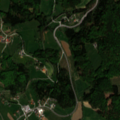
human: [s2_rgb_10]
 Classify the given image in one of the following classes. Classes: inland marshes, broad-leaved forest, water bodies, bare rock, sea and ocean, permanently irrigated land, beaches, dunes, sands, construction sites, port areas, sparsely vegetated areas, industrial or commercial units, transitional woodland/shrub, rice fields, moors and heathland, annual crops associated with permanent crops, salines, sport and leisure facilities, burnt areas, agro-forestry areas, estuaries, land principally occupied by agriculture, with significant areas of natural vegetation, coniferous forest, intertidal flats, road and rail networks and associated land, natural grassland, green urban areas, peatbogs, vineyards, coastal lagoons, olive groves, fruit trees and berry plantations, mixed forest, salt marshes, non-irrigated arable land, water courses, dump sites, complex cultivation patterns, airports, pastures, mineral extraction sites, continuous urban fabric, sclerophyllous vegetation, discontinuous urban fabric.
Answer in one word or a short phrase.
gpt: pastures, complex cultivation patterns, mixed forest